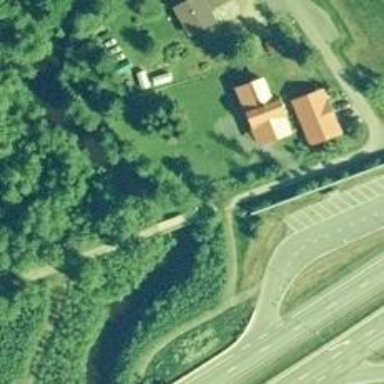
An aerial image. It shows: Bridge for cycleway.